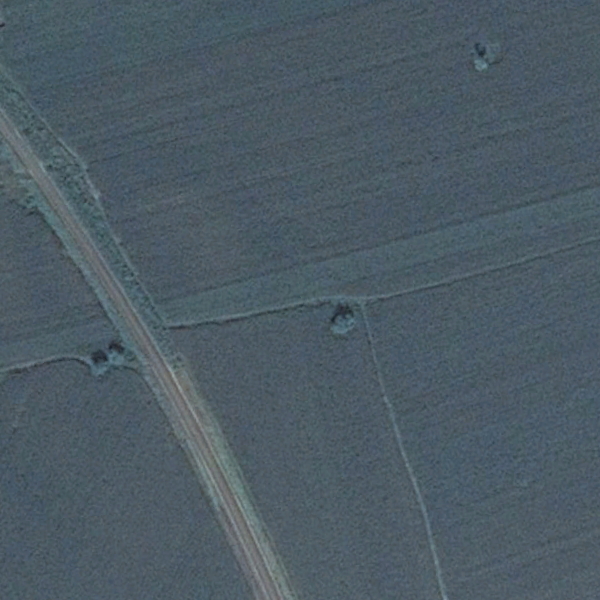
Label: Farmland